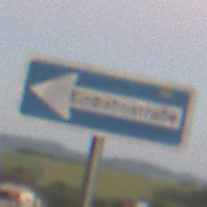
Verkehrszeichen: EinbahnstrasseLinksweisend
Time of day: SunriseSunset
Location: Outdoor (Nature)
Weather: Clear
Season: NotSpecified
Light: Natural